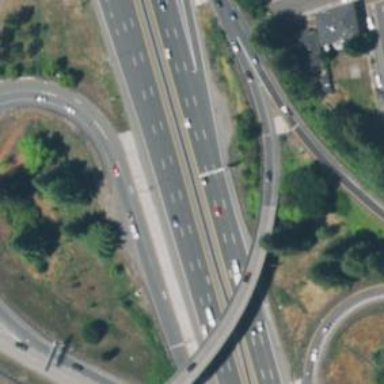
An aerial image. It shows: Motorway junction.